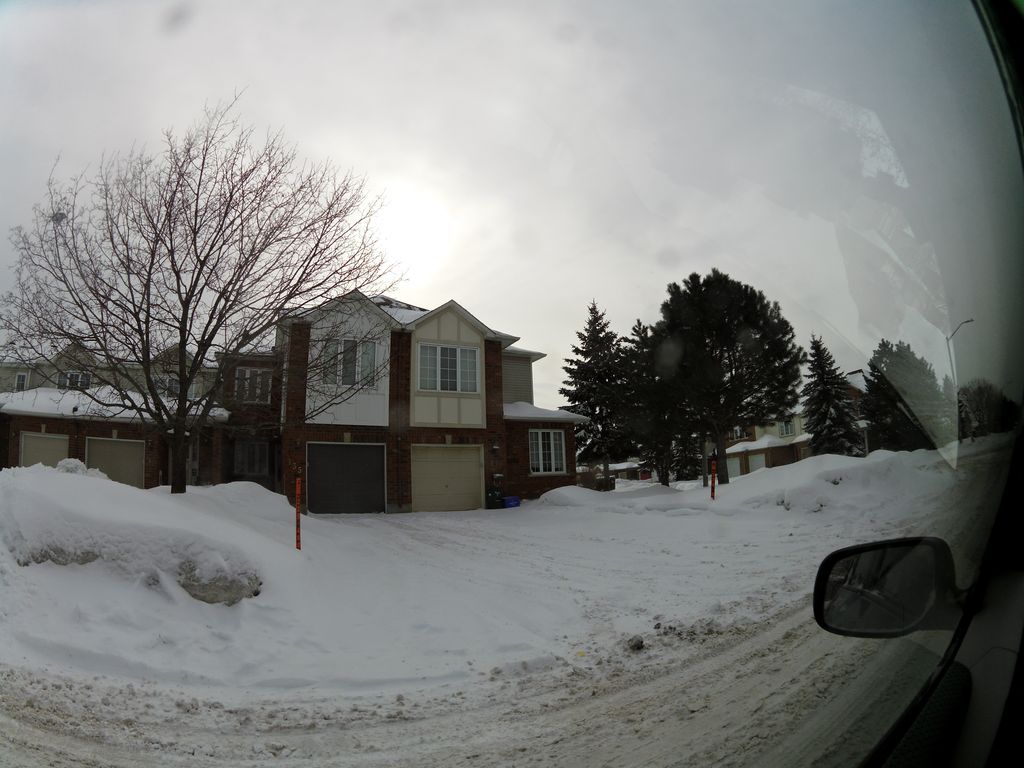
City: ottawa-gatineau